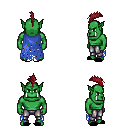
a pixel art fantasy rpg character, male body template, orc, green skin, blue tattered cape, metal pants, brunette mohawk hairstyle, black slippers, four views (front, back, left, right), 2x2 character sprite sheet, small pixel art, hard edges, no anti-aliasing